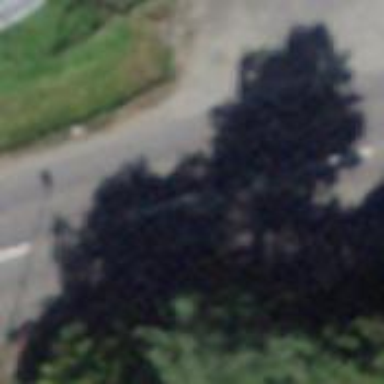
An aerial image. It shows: Sidewalk along the footway.